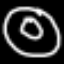
Label: donut